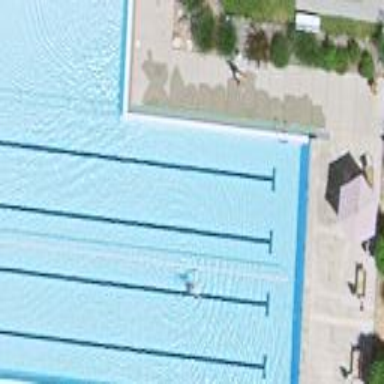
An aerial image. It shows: Swimming pool area designated for leisure and sports activities.